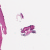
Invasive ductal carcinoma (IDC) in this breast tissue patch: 0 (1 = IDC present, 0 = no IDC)